Question: I am trying to make an if statement to switch the checked box between each other

here is what I got so far:
'''
private void offline_CheckedChanged(object sender, EventArgs e)
{
offline.Checked = true;
if (bot.Checked == true)
{
bot.Checked = false;
}
}
private void bot_CheckedChanged(object sender, EventArgs e)
{
bot.Checked = true;
if (offline.Checked == true)
{
offline.Checked = false;
}
}
'''
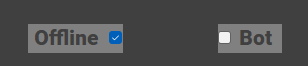
Answer: If you want only one of them to be checked at a time, you could use the negated values:
'''
private void offline_CheckedChanged(object sender, EventArgs e)
{
bot.Checked = !offline.Checked;
}
private void bot_CheckedChanged(object sender, EventArgs e)
{
offline.Checked = !bot.Checked;
}
'''
Keep in mind that you'd have to change their initial values if you want this behavior from the start of the application